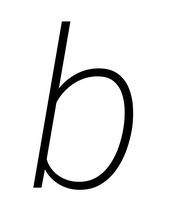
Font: Roboto-Italic_ExtraLight_Italic